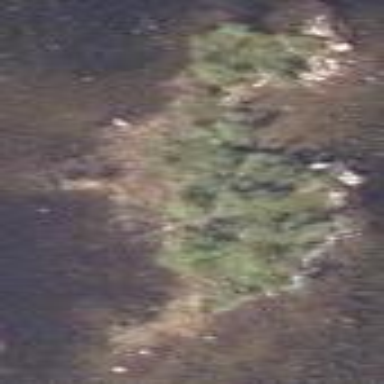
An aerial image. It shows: Islet.